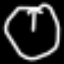
Label: clock